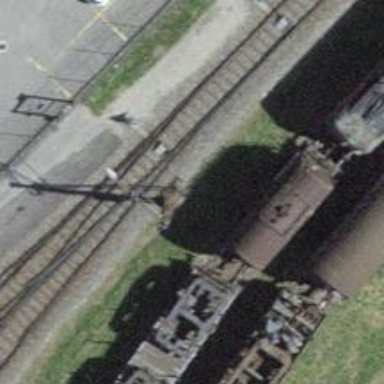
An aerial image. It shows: Railway switch.